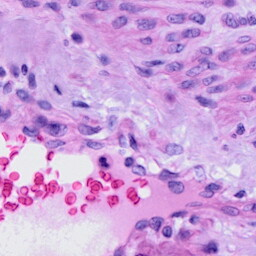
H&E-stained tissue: Cervix